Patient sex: M
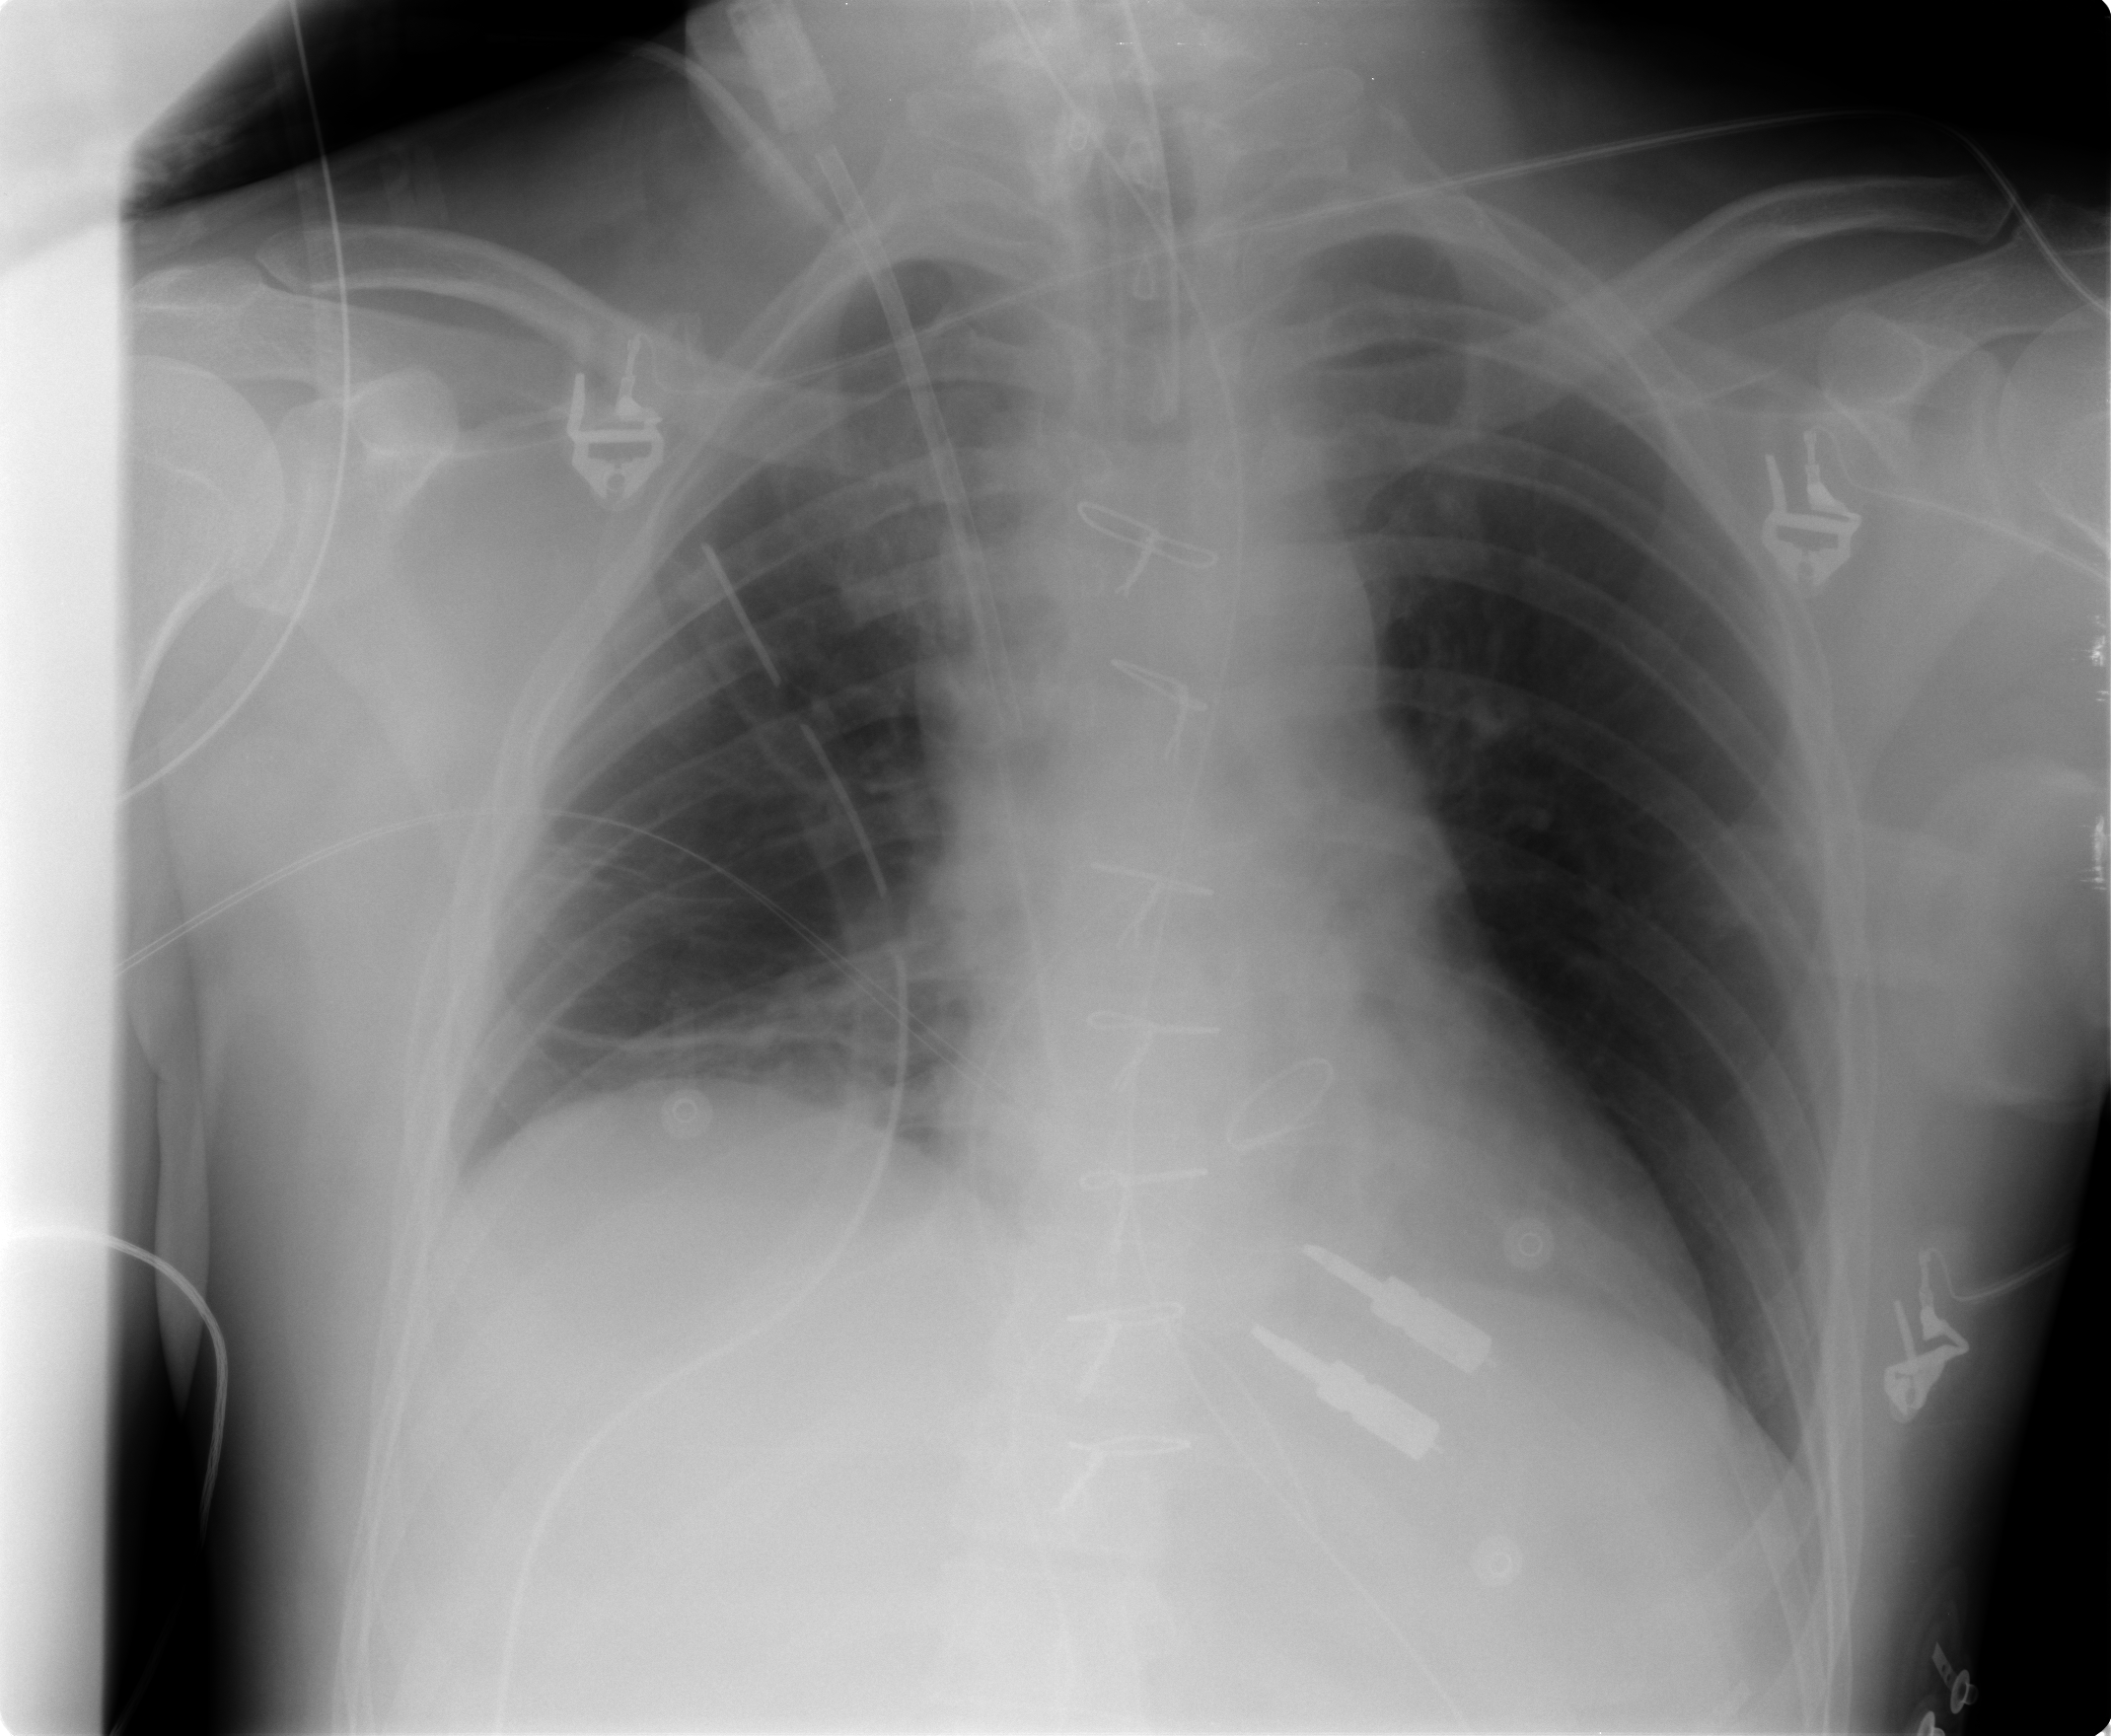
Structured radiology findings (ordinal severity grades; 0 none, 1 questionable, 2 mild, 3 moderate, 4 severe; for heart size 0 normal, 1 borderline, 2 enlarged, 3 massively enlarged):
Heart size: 0
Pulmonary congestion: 2
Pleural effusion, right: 1
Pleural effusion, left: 0
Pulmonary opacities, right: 0
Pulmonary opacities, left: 0
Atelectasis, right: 2
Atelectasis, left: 0